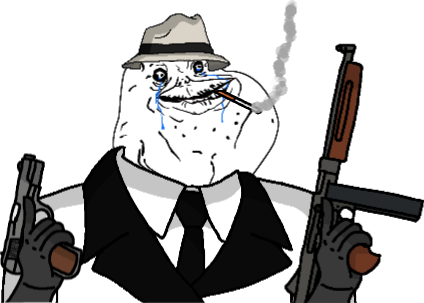
Label: 5_Brainlet